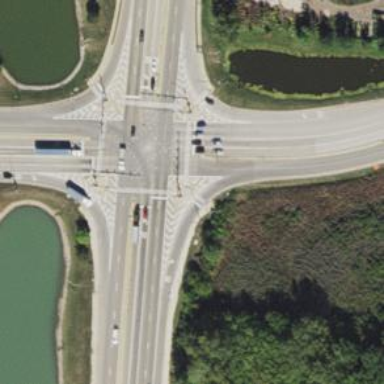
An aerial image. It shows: Secondary link road with asphalt surface.